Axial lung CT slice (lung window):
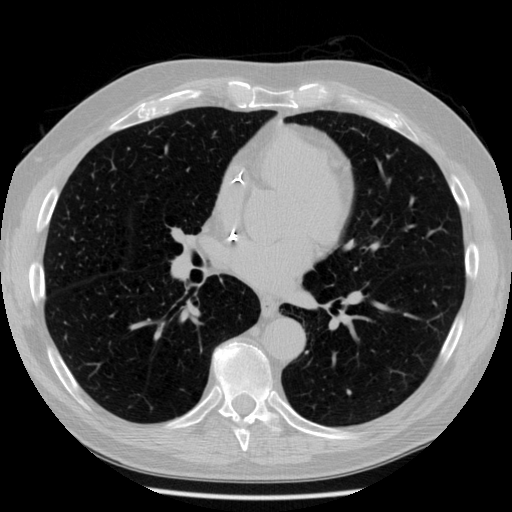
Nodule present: no